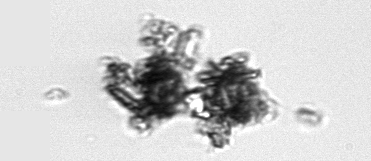
Label: Thalassiosira_TAG_external_detritus